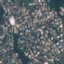
Label: Residential